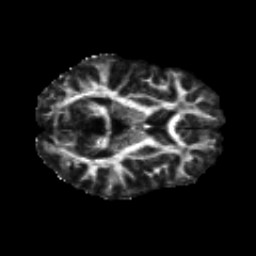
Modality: FA
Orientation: axial
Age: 20
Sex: female
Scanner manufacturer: siemens
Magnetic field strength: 3 T
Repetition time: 8.8 s
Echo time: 0.085 s